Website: apple
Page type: customer-info-address
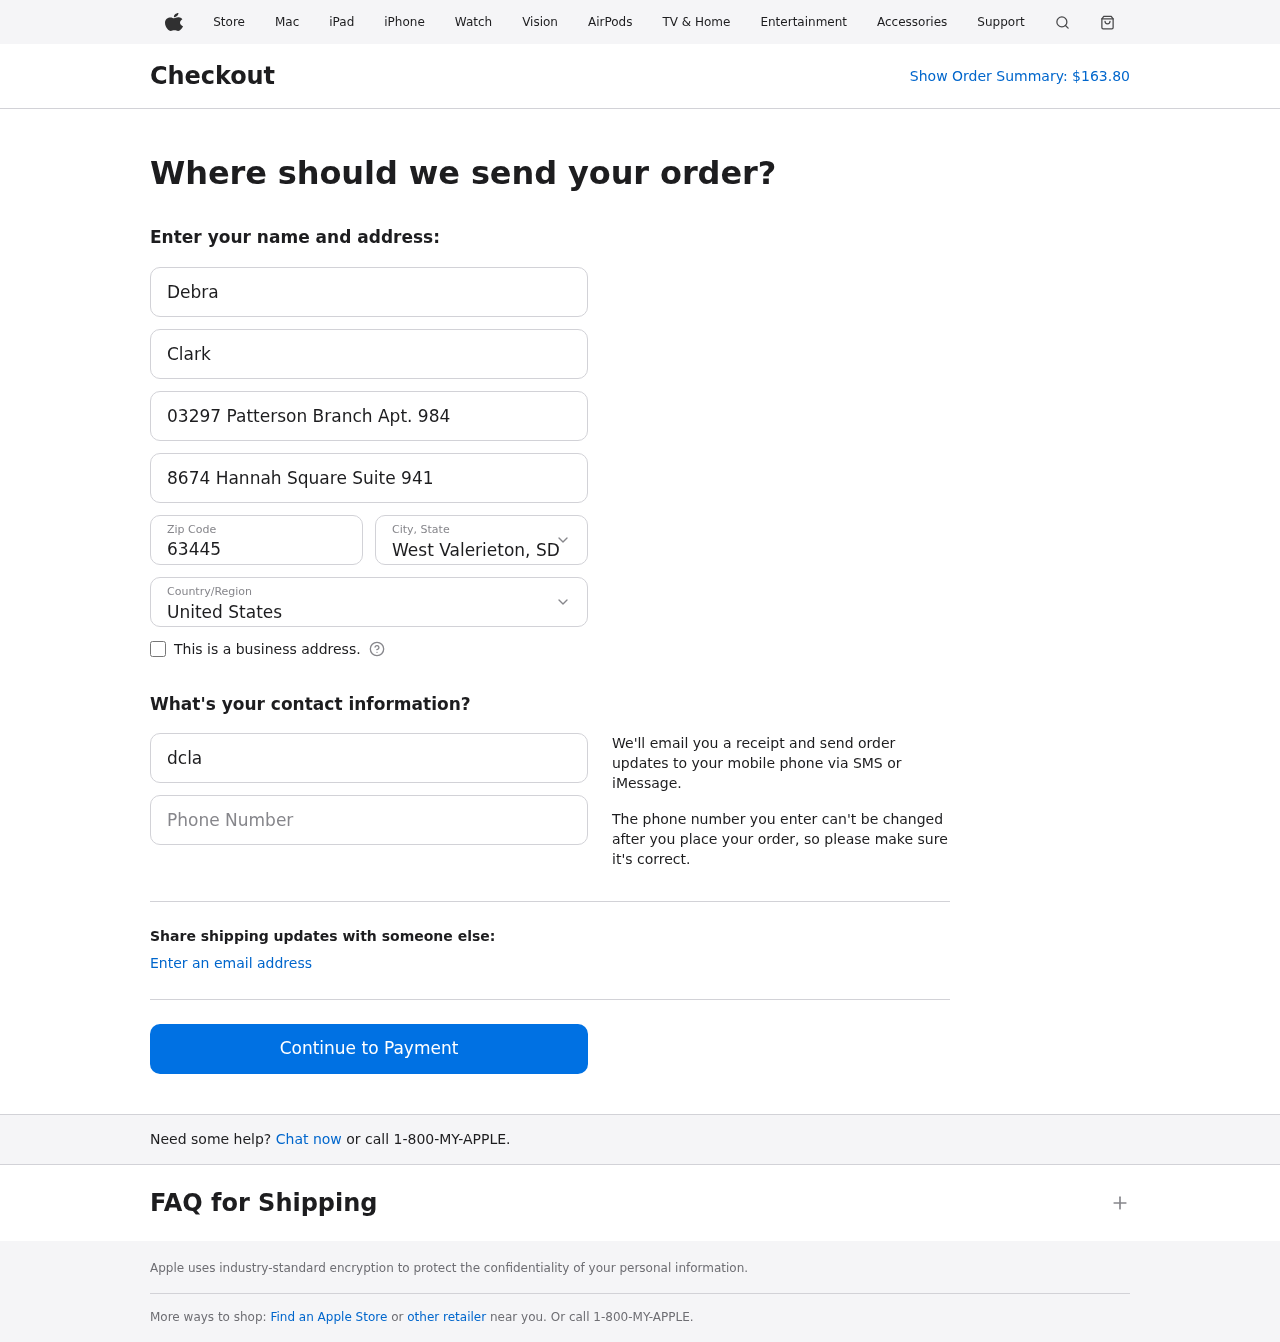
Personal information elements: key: PII_CITY_STATE
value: West Valerieton, SD
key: PII_COUNTRY
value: United States
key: PII_EMAIL
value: dclark@yahoo.com
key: PII_FIRSTNAME
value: Debra
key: PII_LASTNAME
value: Clark
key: PII_PHONE
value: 7015653309
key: PII_POSTCODE
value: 63445
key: PII_STREET
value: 03297 Patterson Branch Apt. 984
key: PII_STREET2
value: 8674 Hannah Square Suite 941
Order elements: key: ORDER_TOTAL
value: $163.80